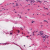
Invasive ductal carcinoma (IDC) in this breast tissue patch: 0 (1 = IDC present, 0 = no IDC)